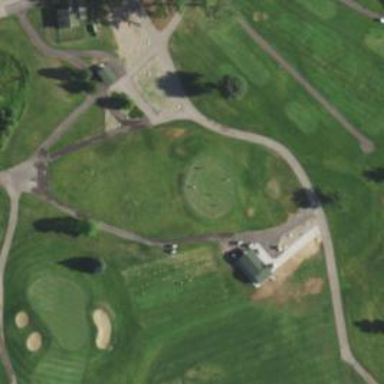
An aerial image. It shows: Service road designated as golf cart path.